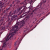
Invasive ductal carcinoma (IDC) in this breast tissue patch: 1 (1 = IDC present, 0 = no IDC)